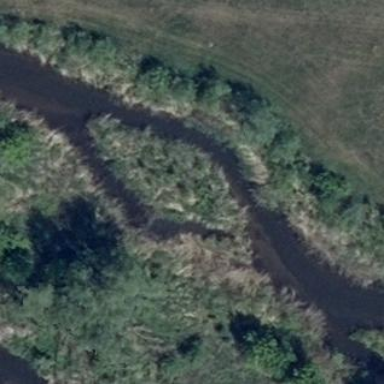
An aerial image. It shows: Reedbed in wetland area.